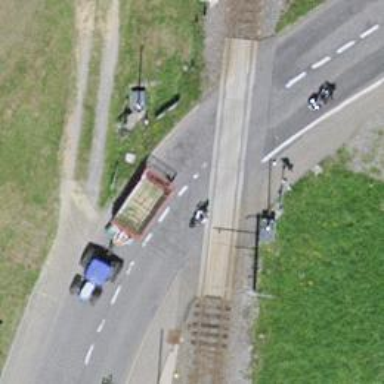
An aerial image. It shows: Level crossing with double half barrier.